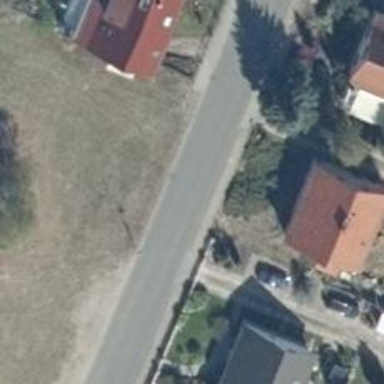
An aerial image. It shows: Unclassified road with asphalt surface.